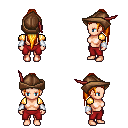
a pixel art fantasy rpg character, female body template, human, light skin, gold arm armor, red pants, light blonde extra-long topknot hairstyle, leather cap, white cloth bracers, four views (front, back, left, right), 2x2 character sprite sheet, small pixel art, hard edges, no anti-aliasing